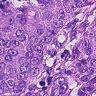
Metastatic tissue present: yes